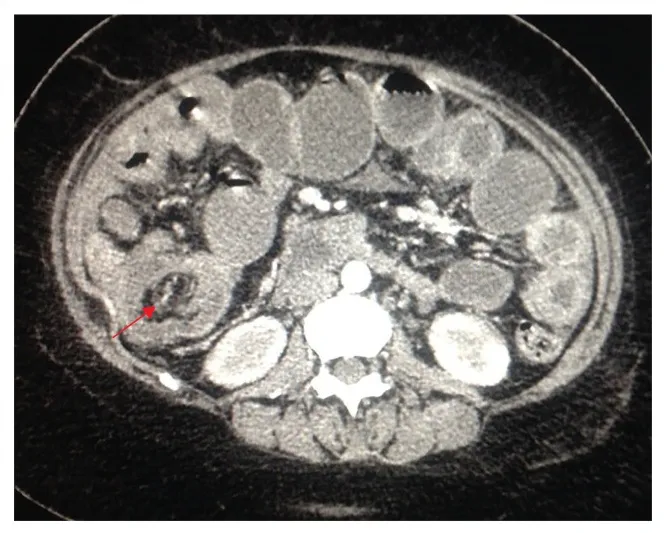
The patient's computed tomography (CT) image (axial view) in the arterial phase. The red arrow indicates a target lesion at the ileo-caecal junction. Dilated loops of small bowel are seen.
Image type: radiology (ct)